Chest X-ray:
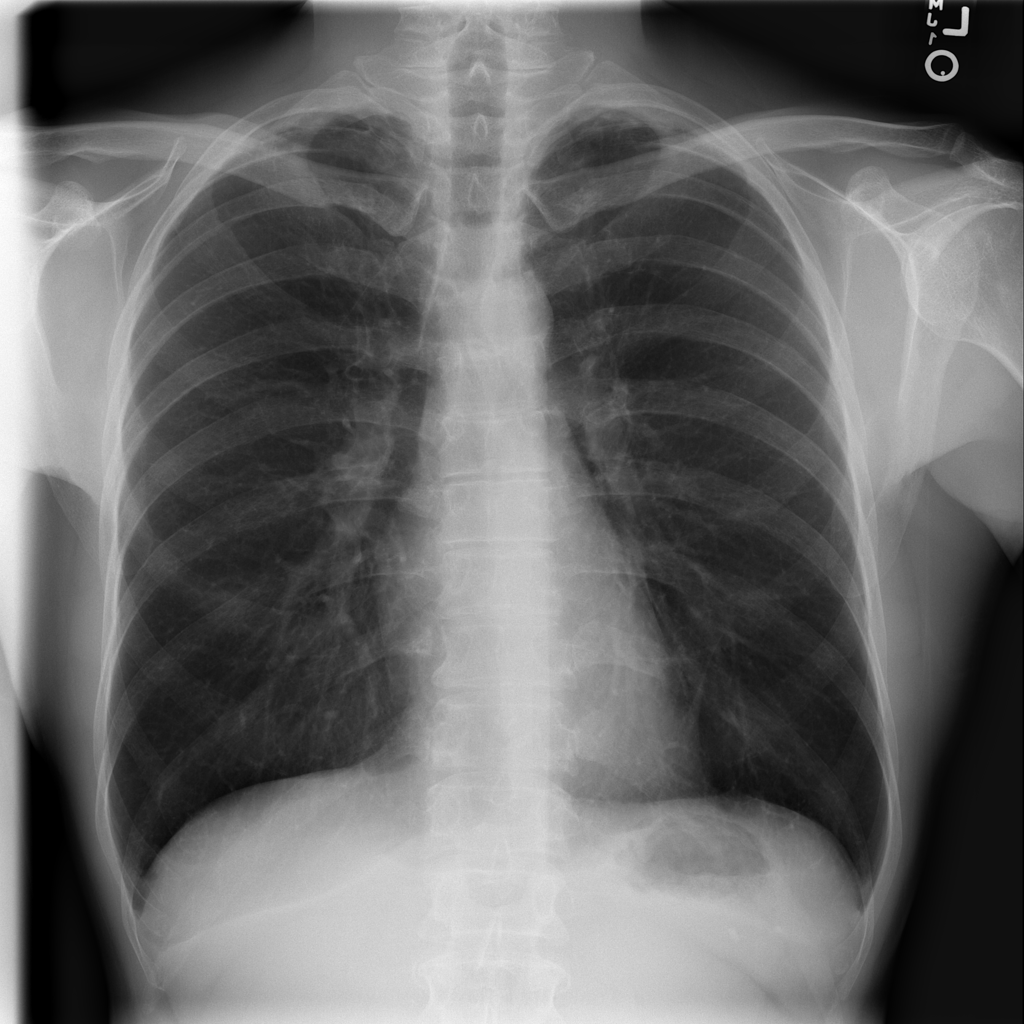
No abnormal finding: yes